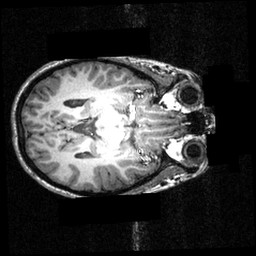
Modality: T1w
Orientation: axial
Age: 24
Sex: female
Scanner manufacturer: siemens
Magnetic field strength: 3.951 T
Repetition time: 1.5 s
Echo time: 0.00335 s